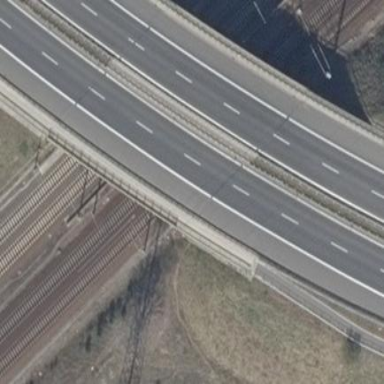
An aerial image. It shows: Man-made bridge.